Chest X-ray:
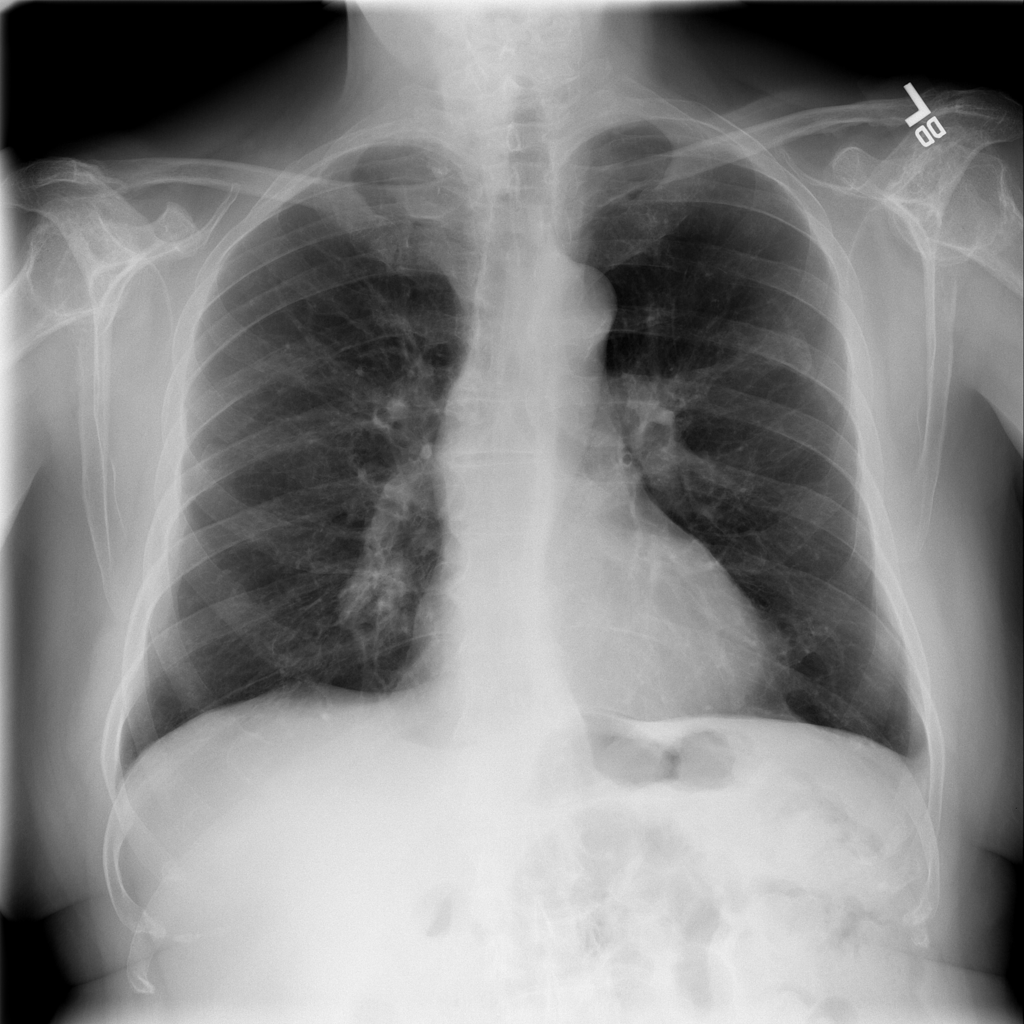
Findings: Nodule, Pleural Thickening
No abnormal finding: no